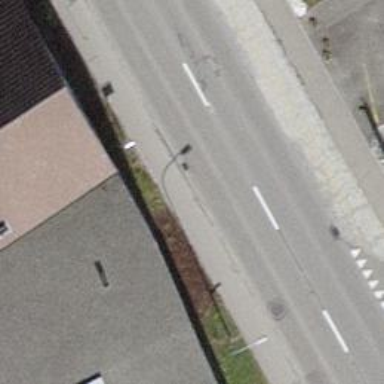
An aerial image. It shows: Bus stop with platform for public transport.